Current action and preconditions to check: trajectory_clear

Your task: For each precondition in the list above, predict whether it will hold at this action.

Consider the current scene as observed from the mobile robot's camera, and analyze the predicted future states of all dynamic agents (e.g., people, animals, vehicles, or any moving entities) within the NEXT SECOND.

IMPORTANT: Only answer "very likely" if you are absolutely certain—based on strong, clear evidence—that a dynamic agent will violate the precondition in the predicted future state. Do NOT answer "very likely" for unlikely, ambiguous, or low-probability risks.

Ask yourself for each precondition: Is there a high probability, with clear and convincing evidence, that the predicted future states of any dynamic agent will interfere with the predicted future state of the currently executing action within the NEXT SECOND, causing that precondition to fail?

Assess the risk level based on these predictions. Use "likely" or "very likely" if motions create a clear risk of interference.

Use "neutral" or "improbable" if agents are nearby but their predicted paths are clearly diverging or non-conflicting.

Failure Risk Categories: "very improbable", "improbable", "neutral", "likely", "very likely"

Answer Format: Output ONLY the probability_of_failure value from these categories: "very improbable", "improbable", "neutral", "likely", "very likely"

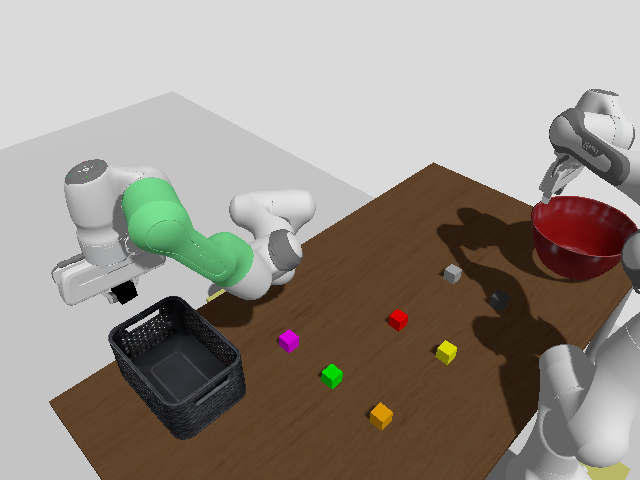

Answer: very improbable